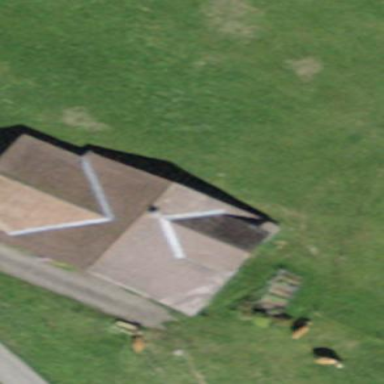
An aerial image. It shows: Farm building.